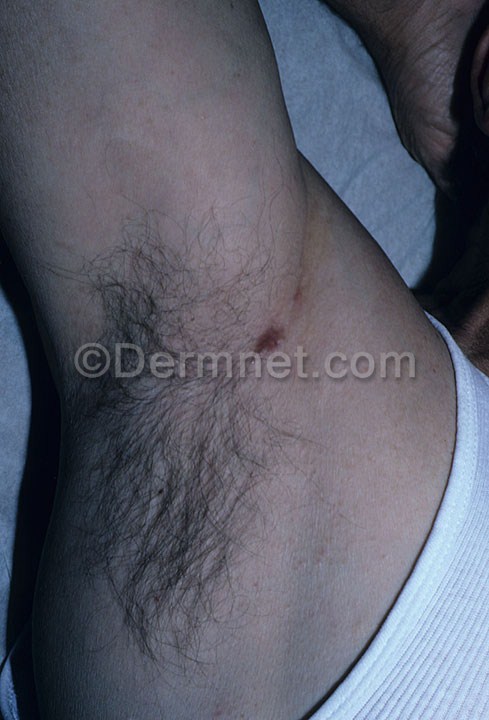
Disease: Actinic Keratosis Basal Cell Carcinoma and other Malignant Lesions